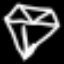
Label: diamond